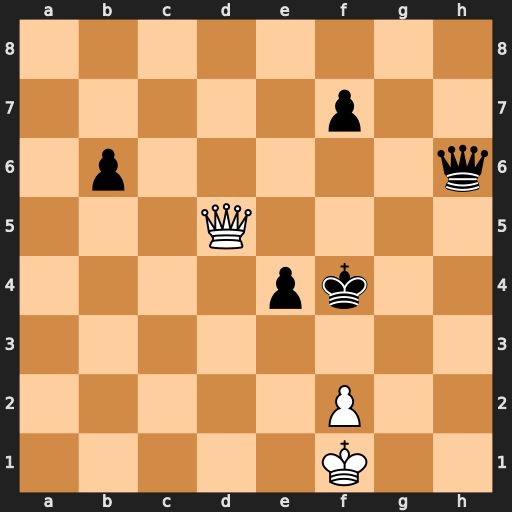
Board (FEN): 8/5p2/1p5q/3Q4/4pk2/8/5P2/5K2
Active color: w
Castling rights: -
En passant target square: -
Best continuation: Qd2+ Kf5 Qxh6